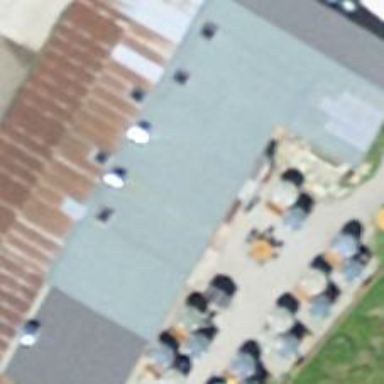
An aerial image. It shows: Restaurant.